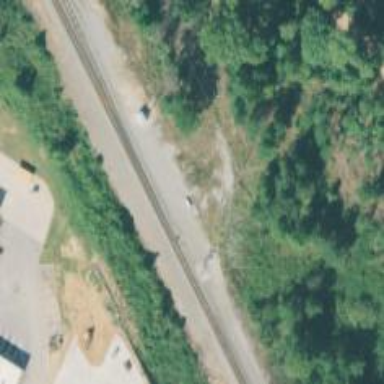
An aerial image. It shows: Railway track.